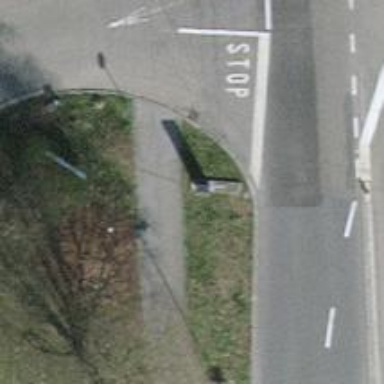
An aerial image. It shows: Kerb serving as barrier.